Question: I have an app which loads an image from the local disk and then displays it on a UIImageView. I want to set the image to aspect scale to fit.
The problem I'm having is that the imageOrientation is coming back as UIImageOrientationRight even though it's a portrait image and that's messing with how the aspect calculations are done.
I've tried a few methods of changing the meta data but both rotate the image when it gets displayed.
'''
UIImageView *iv = [[UIImageView alloc] initWithFrame:self.frame.frame];
NSMutableString *path =[[NSMutableString alloc] initWithString: [[NSBundle mainBundle] resourcePath]];
[path appendString:@"/pic2.jpg"];
NSData *data = [NSData dataWithContentsOfFile:path];
UIImage *img = [UIImage imageWithData:data];
UIImage *fixed1 = [UIImage imageWithCGImage:[img CGImage]
scale:1.0
orientation: UIImageOrientationUp];
UIImage *sourceImage = img;
UIImage *fixed2 = [UIImage
imageWithCGImage:[img imageRotatedByDegrees:90].CGImage
scale:sourceImage.scale
orientation:UIImageOrientationUp];
iv.image = fixed1; // fixed2;
[iv setContentMode:UIViewContentModeScaleAspectFill];
[self.view addSubview:iv];
'''

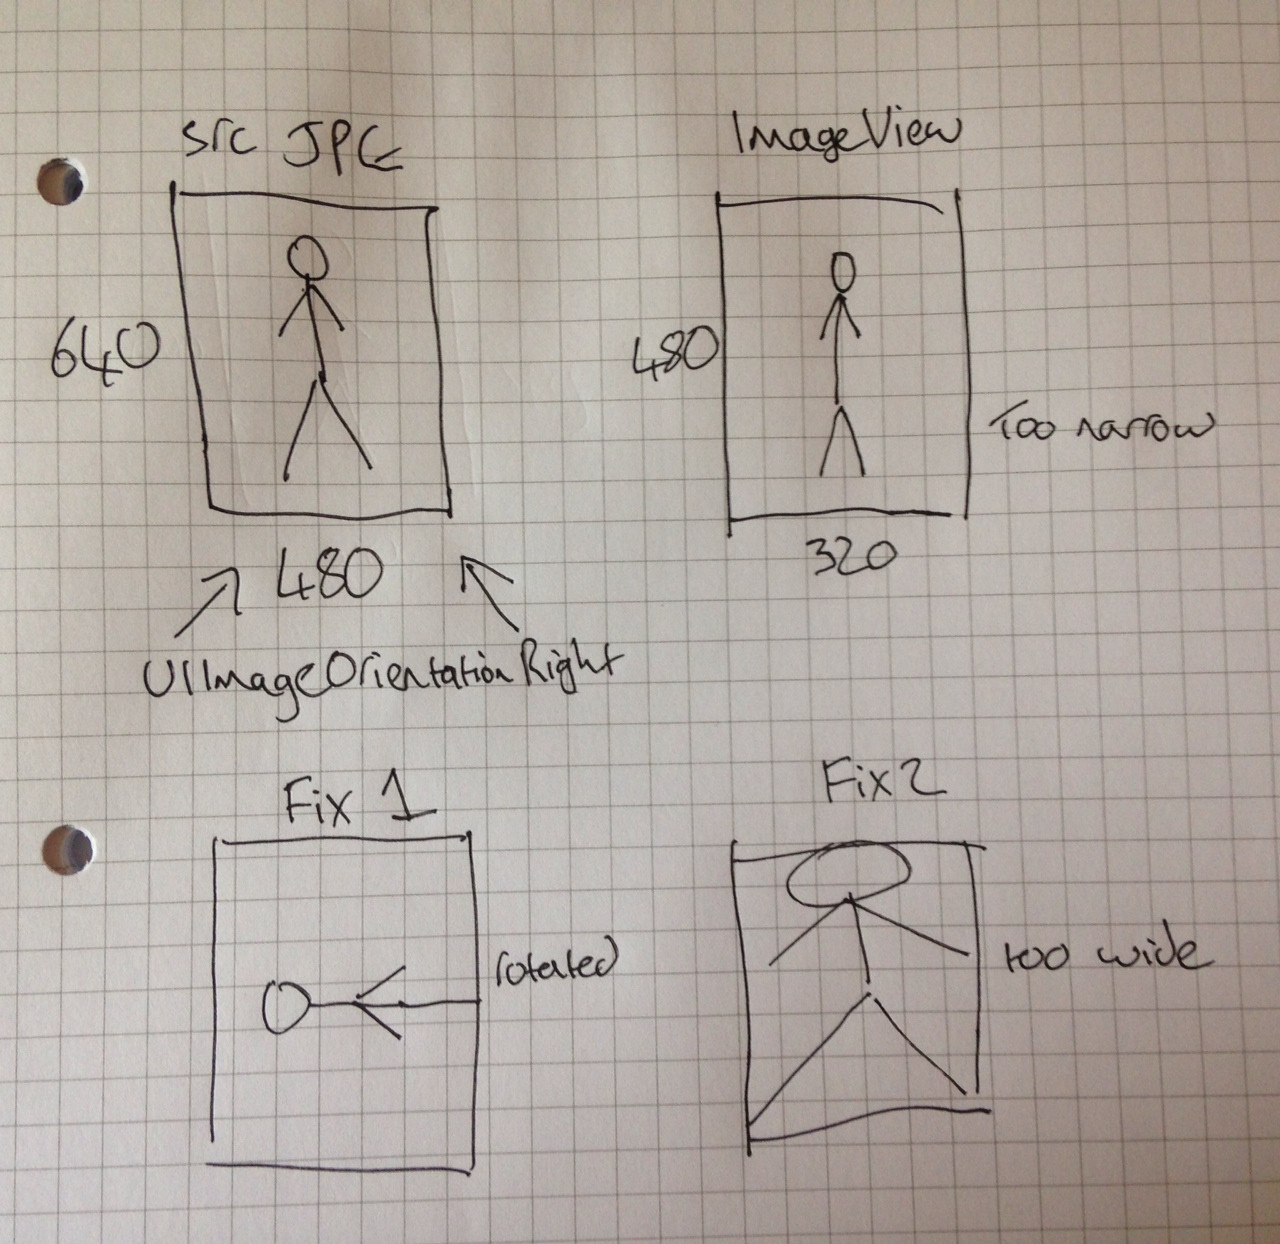
Answer: In the end I took a different approach and made the UIImageView 360 wide and placed it in the centre and this achieved the desired effect.